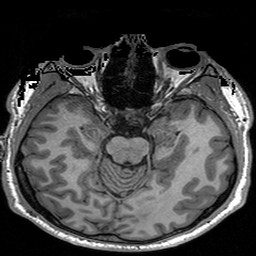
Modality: T1w
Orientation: coronal
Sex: male